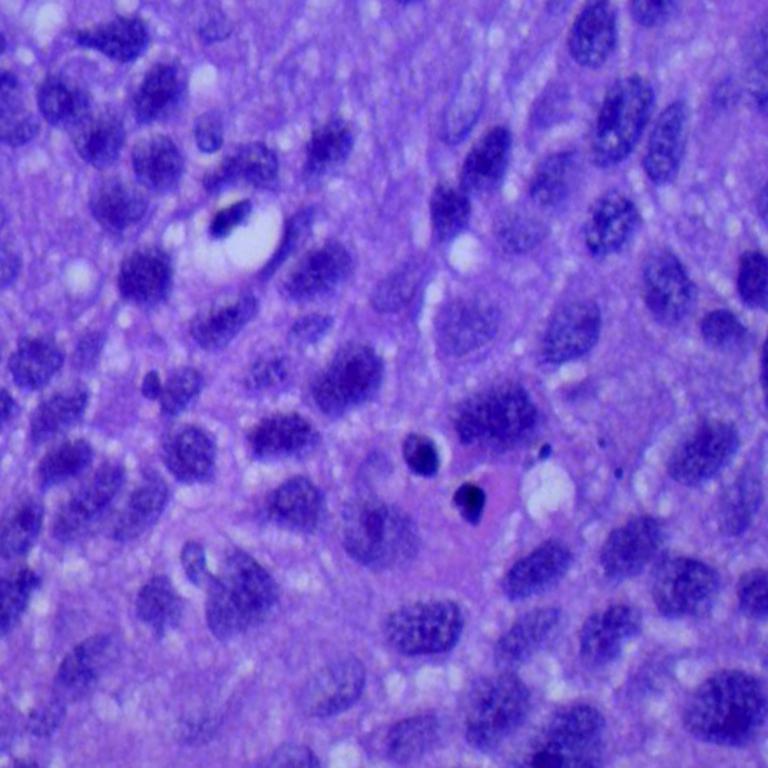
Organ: lung
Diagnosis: squamous carcinomas